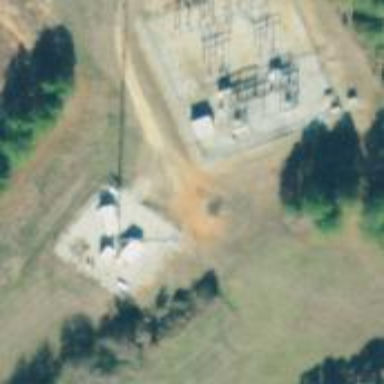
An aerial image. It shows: Distribution power substation secured by fence.